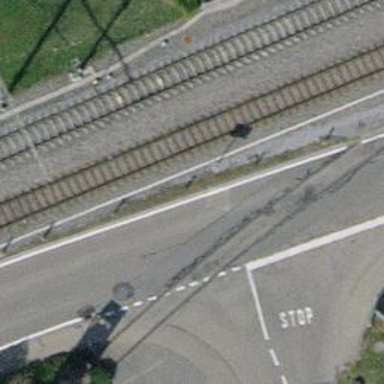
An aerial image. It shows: Railway level crossing.